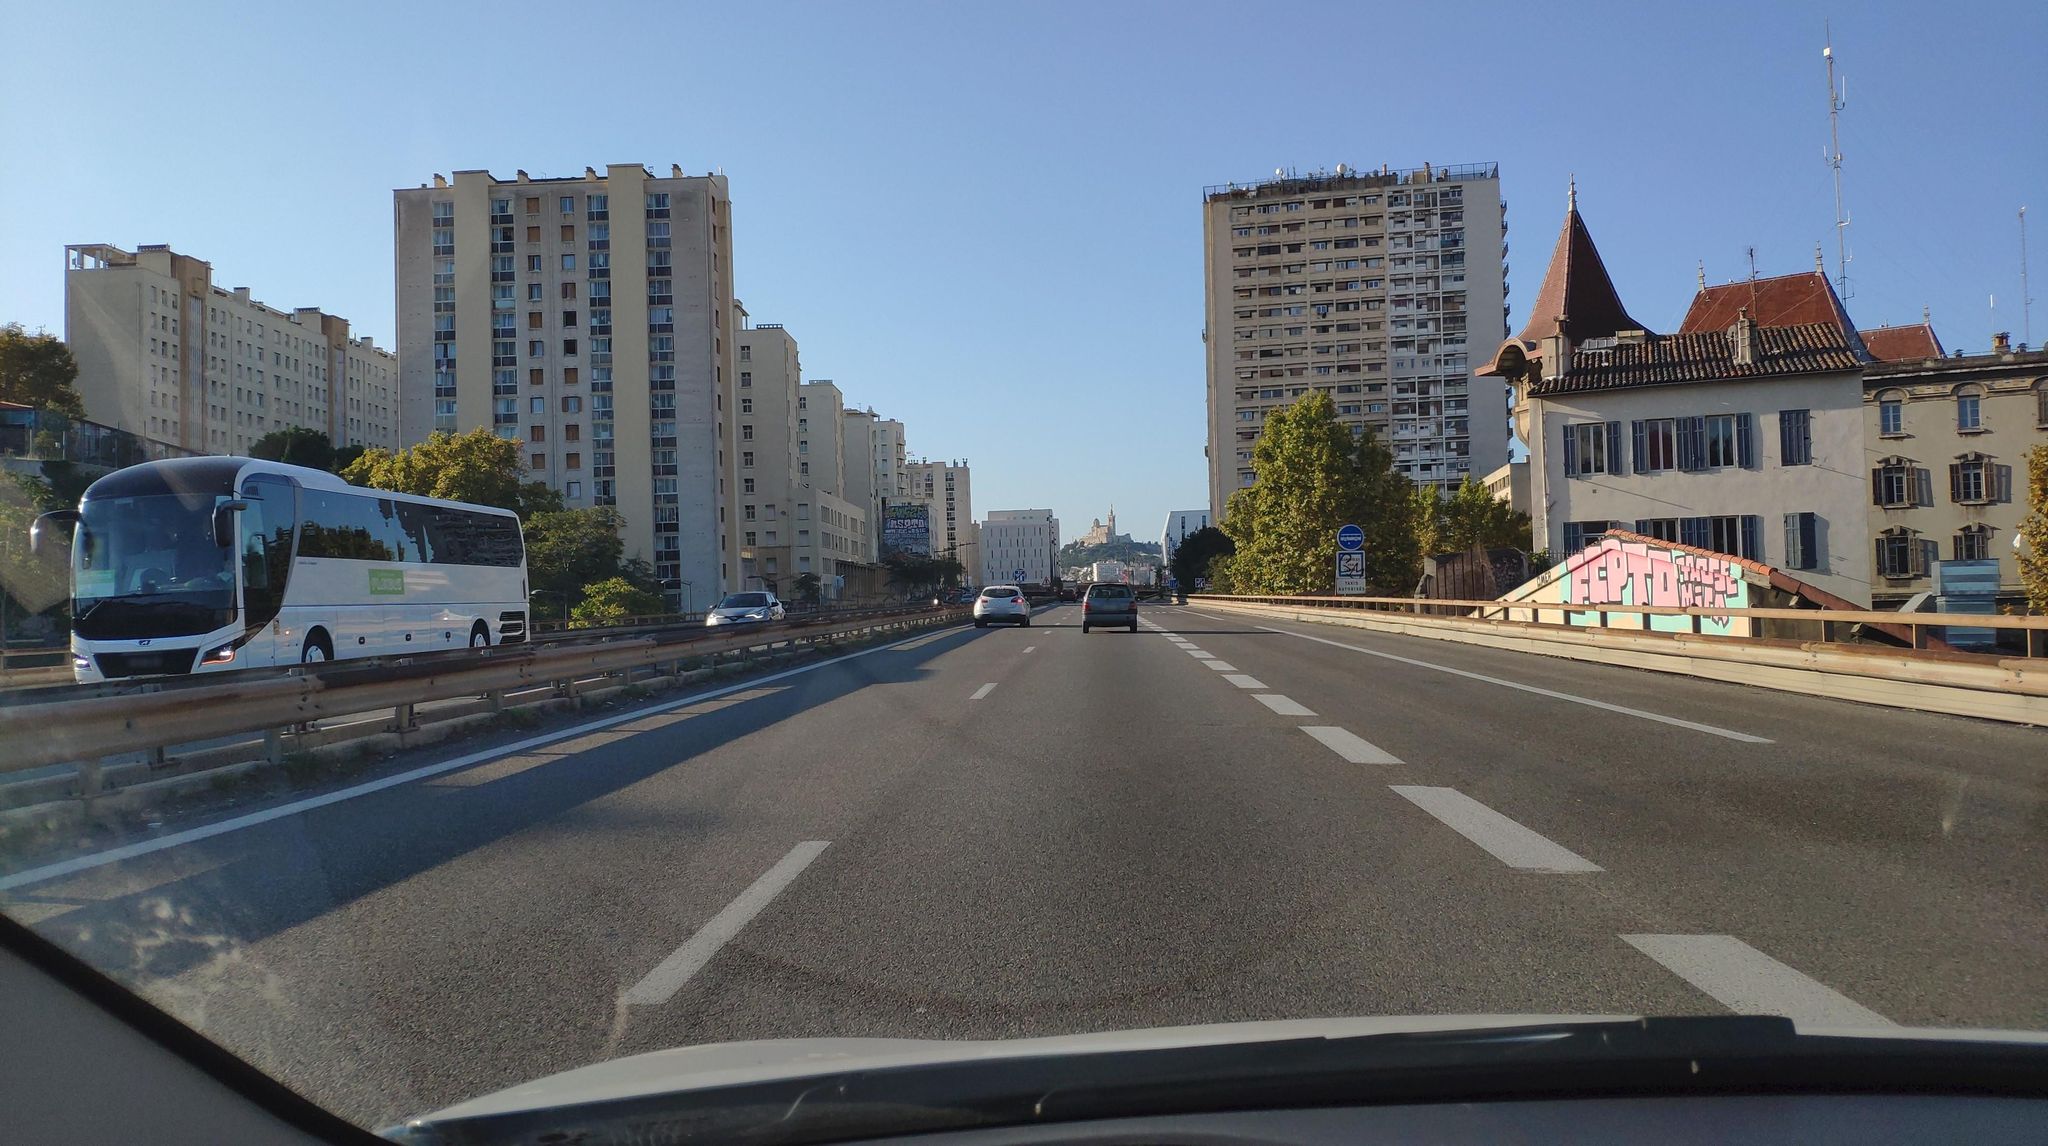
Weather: clear
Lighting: day
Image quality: good
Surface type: driving surface
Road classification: steps, residential, footway
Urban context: urban centre
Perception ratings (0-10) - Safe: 1.02, Lively: 7.93, Beautiful: 5.26, Boring: 2.68, Depressing: 3.5, Wealthy: 2.7